Interaction volume radius: 5 \u00c5
Interaction volume height: 10 \u00c5
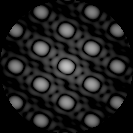
Disorder parameter: 0.003508